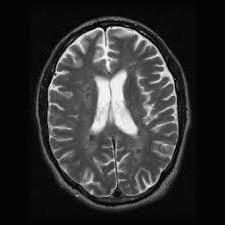
Label: notumor